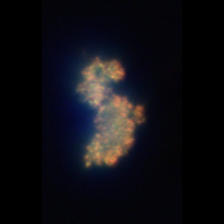
Taxon: Unknown_detritus
Group: Unknown